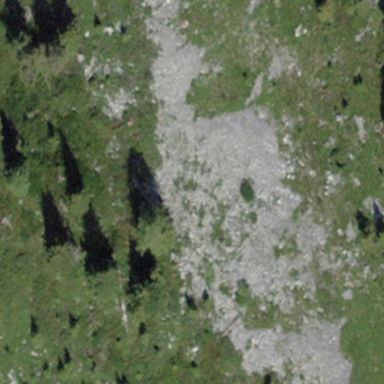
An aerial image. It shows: Natural scree.